Interaction volume radius: 5 \u00c5
Interaction volume height: 10 \u00c5
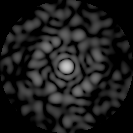
Disorder parameter: 0.8688